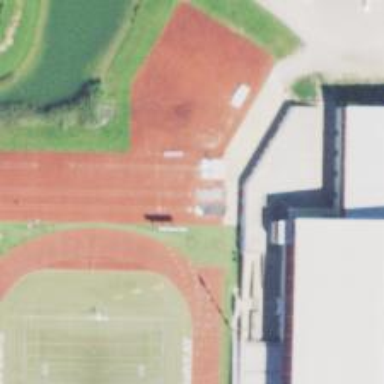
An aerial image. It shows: Athletics track located in leisure land area.